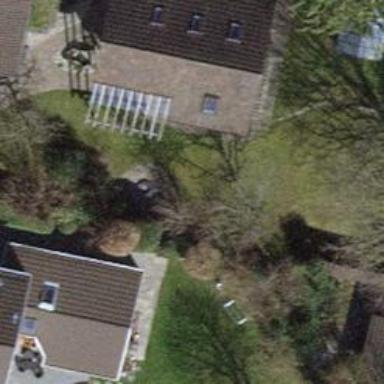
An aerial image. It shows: Building with tiled roof.